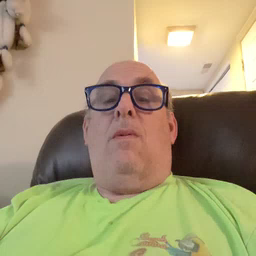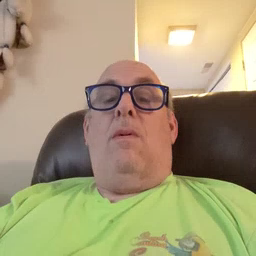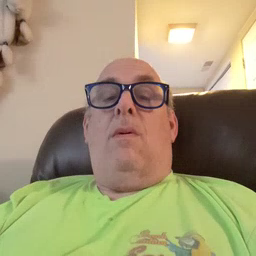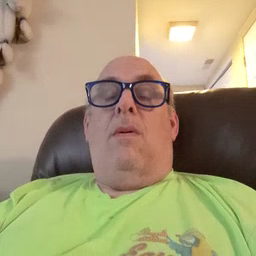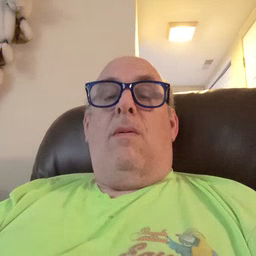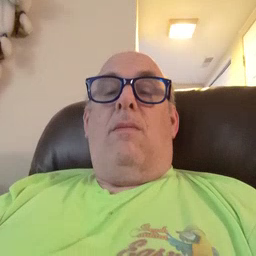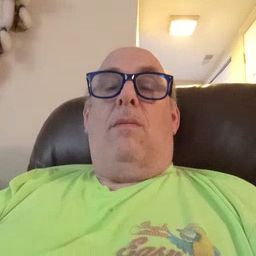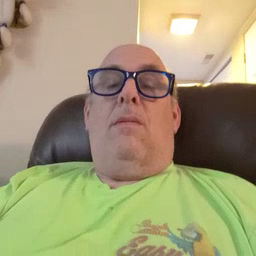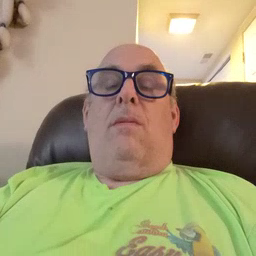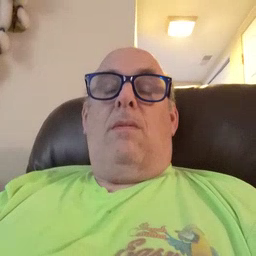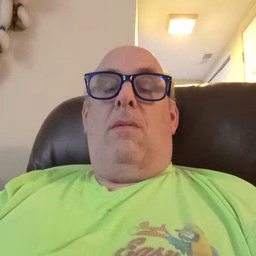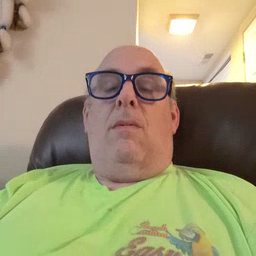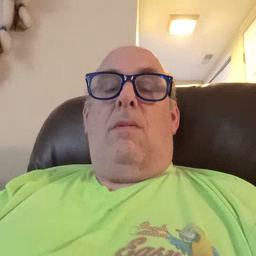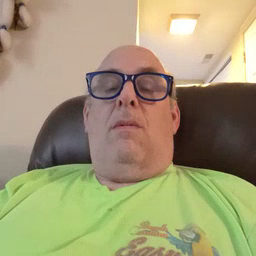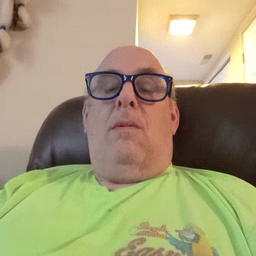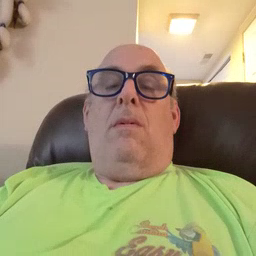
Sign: table